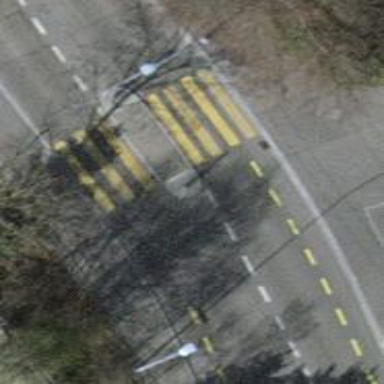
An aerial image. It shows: Uncontrolled zebra crossing with central island.